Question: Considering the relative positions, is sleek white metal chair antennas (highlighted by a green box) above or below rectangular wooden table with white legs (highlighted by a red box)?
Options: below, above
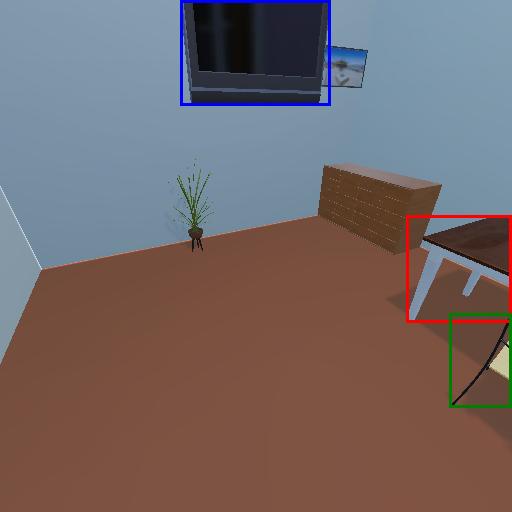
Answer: below